Question: I want create a mocked object of a class via ts-mockito@2.5.0 but I am unable to set it up properly.
Here's contrived test case:
'''
import {expect} from "chai";
import {
mock,
when,
} from "ts-mockito";
class MockMe {
public doStuff(): string {
return "I AM THE ORIGINAL VALUE";
}
}
describe("ts-mockito weirdness", async () => {
it("should create a mock with specific return values", async () => {
const mocked = mock(MockMe);
await when(mocked.doStuff()).thenReturn("I AM MOCKED");
const actualReturnValue = mocked.doStuff();
expect(actualReturnValue).to.eq("I AM MOCKED");
});
});
'''
As the test-case implies, I expect the return value of "I AM MOCKED" from my mock.
But I am getting a ts-mockito-specifc object instead, containing properties like: 'methodStubCollection', 'matchers', 'mocker', and 'name'.

How am I supposed to setup the mock that it works as intended?
---
Sidenote: This test-case is only to showcase the weird behavior I am experiencing. It's not my actual test. I want to use a mock in a unit-test for a different service.)
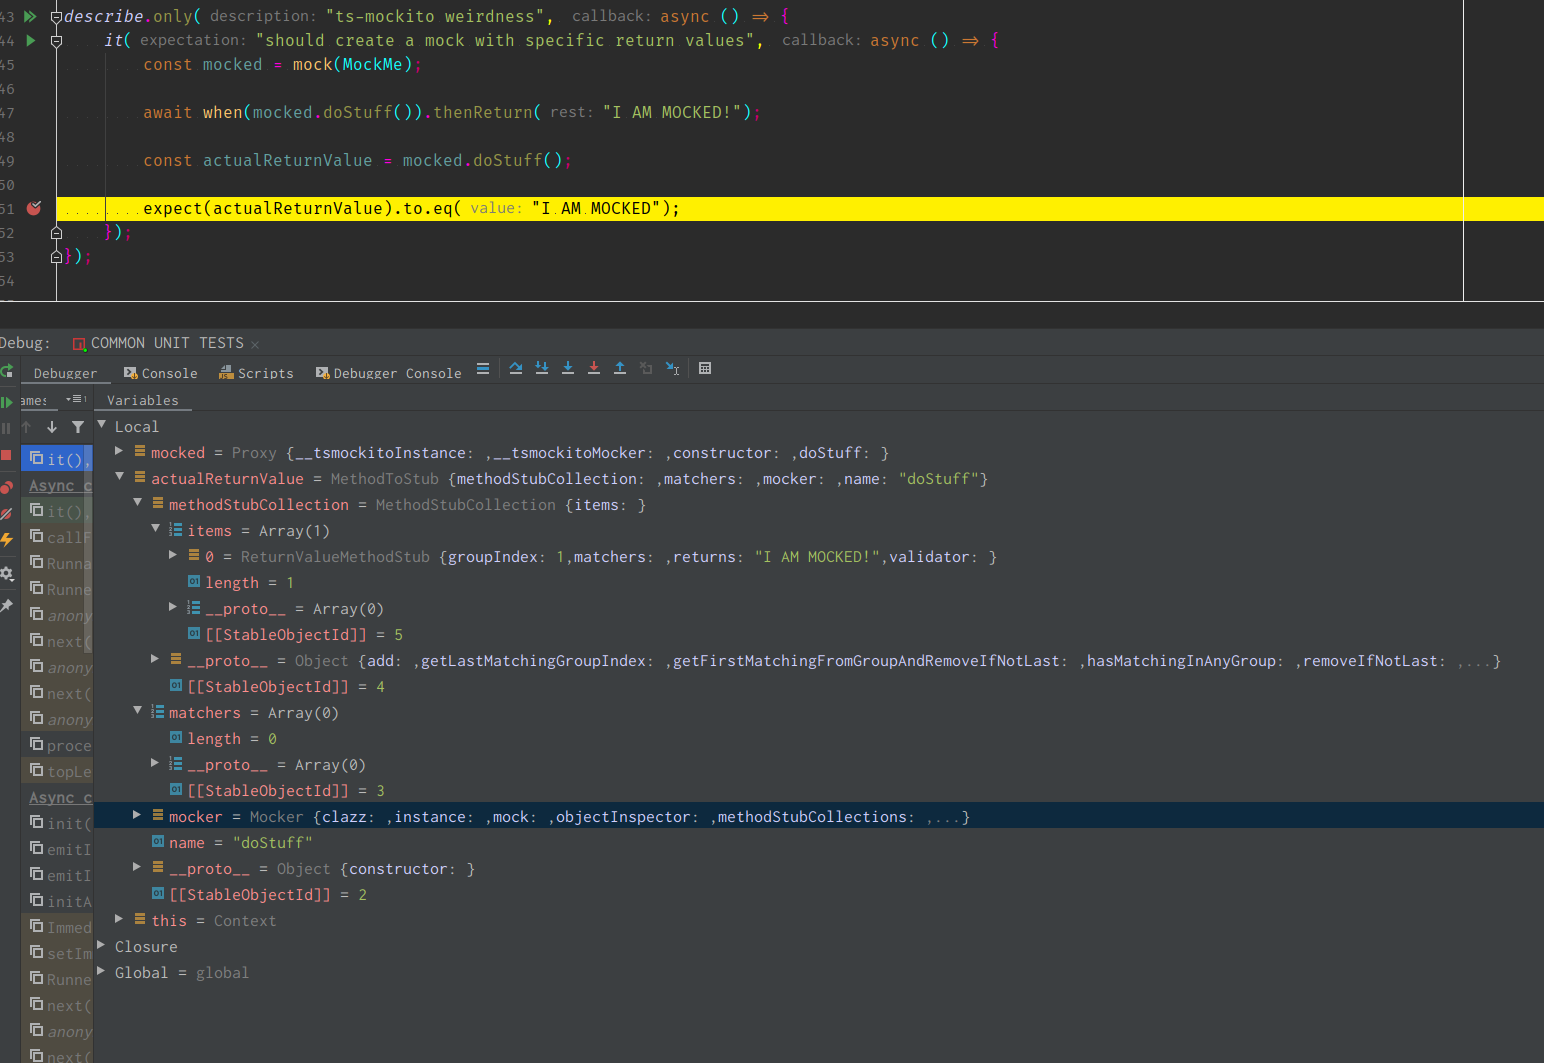
Answer: You are missing the <URL> call due to technical limitation of TypeScript.
'''
import {
instance,
mock,
when,
} from "ts-mockito";
const mockitoMock = mock(MockMe);
const actualInstanceOfMock = instance(mocked).doStuff();
actualInstanceOfMock.doStuff() // will return your mocked value
'''